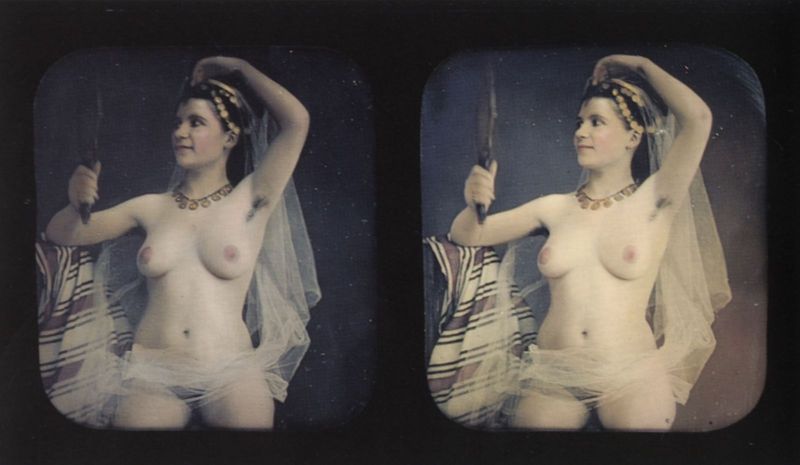
Titel: Akt-Stereodaguerreotypien
Künstler: Deutscher Photograph
Standort: Köln
Institution: Agfa Photo-Historama
Schlagwörter: akt, blau, hand, körper, nackt, frauen, mädchen, brust, busen, frau, frisur, nacht, schmuck, schwarz, szene, weiss, blick, schleier, tuch, arm, arme, blass, gesicht, haarschmuck, judith, messer, salome, bildnis, hals, portrait, spiegel, gold, haare, pose, stehend, stoff, tücher, decke, tänzerin, brosche, diadem, frontal, krone, stock, kopfbedeckung, taille, brüste, tüll, kette, inszenierung, braut, atelier, gestreift, streifen, nabel, bauch, nackte, bauchnabel, erotik, scham, vagina, transparent, halskette, gestalt, foto, fotografie, photographie, schwarze haare, belichtung, stolz, antike, orient, orientalisch, nakt, schönheit, schwert, koloriert, rolle, serie, eitelkeit, antik, dolch, film, nackte frau, königin, fotographie, doppelt, photografie, diorama, toto, nippel, titten, dia, zweimal, doppelbild, farbfotografie, stereo, stereofoto, stereofotografie, achselhaare, läceln, aktfoto, dido, tannzen, dieadem, stereoaufnahme, porongraphie